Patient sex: M
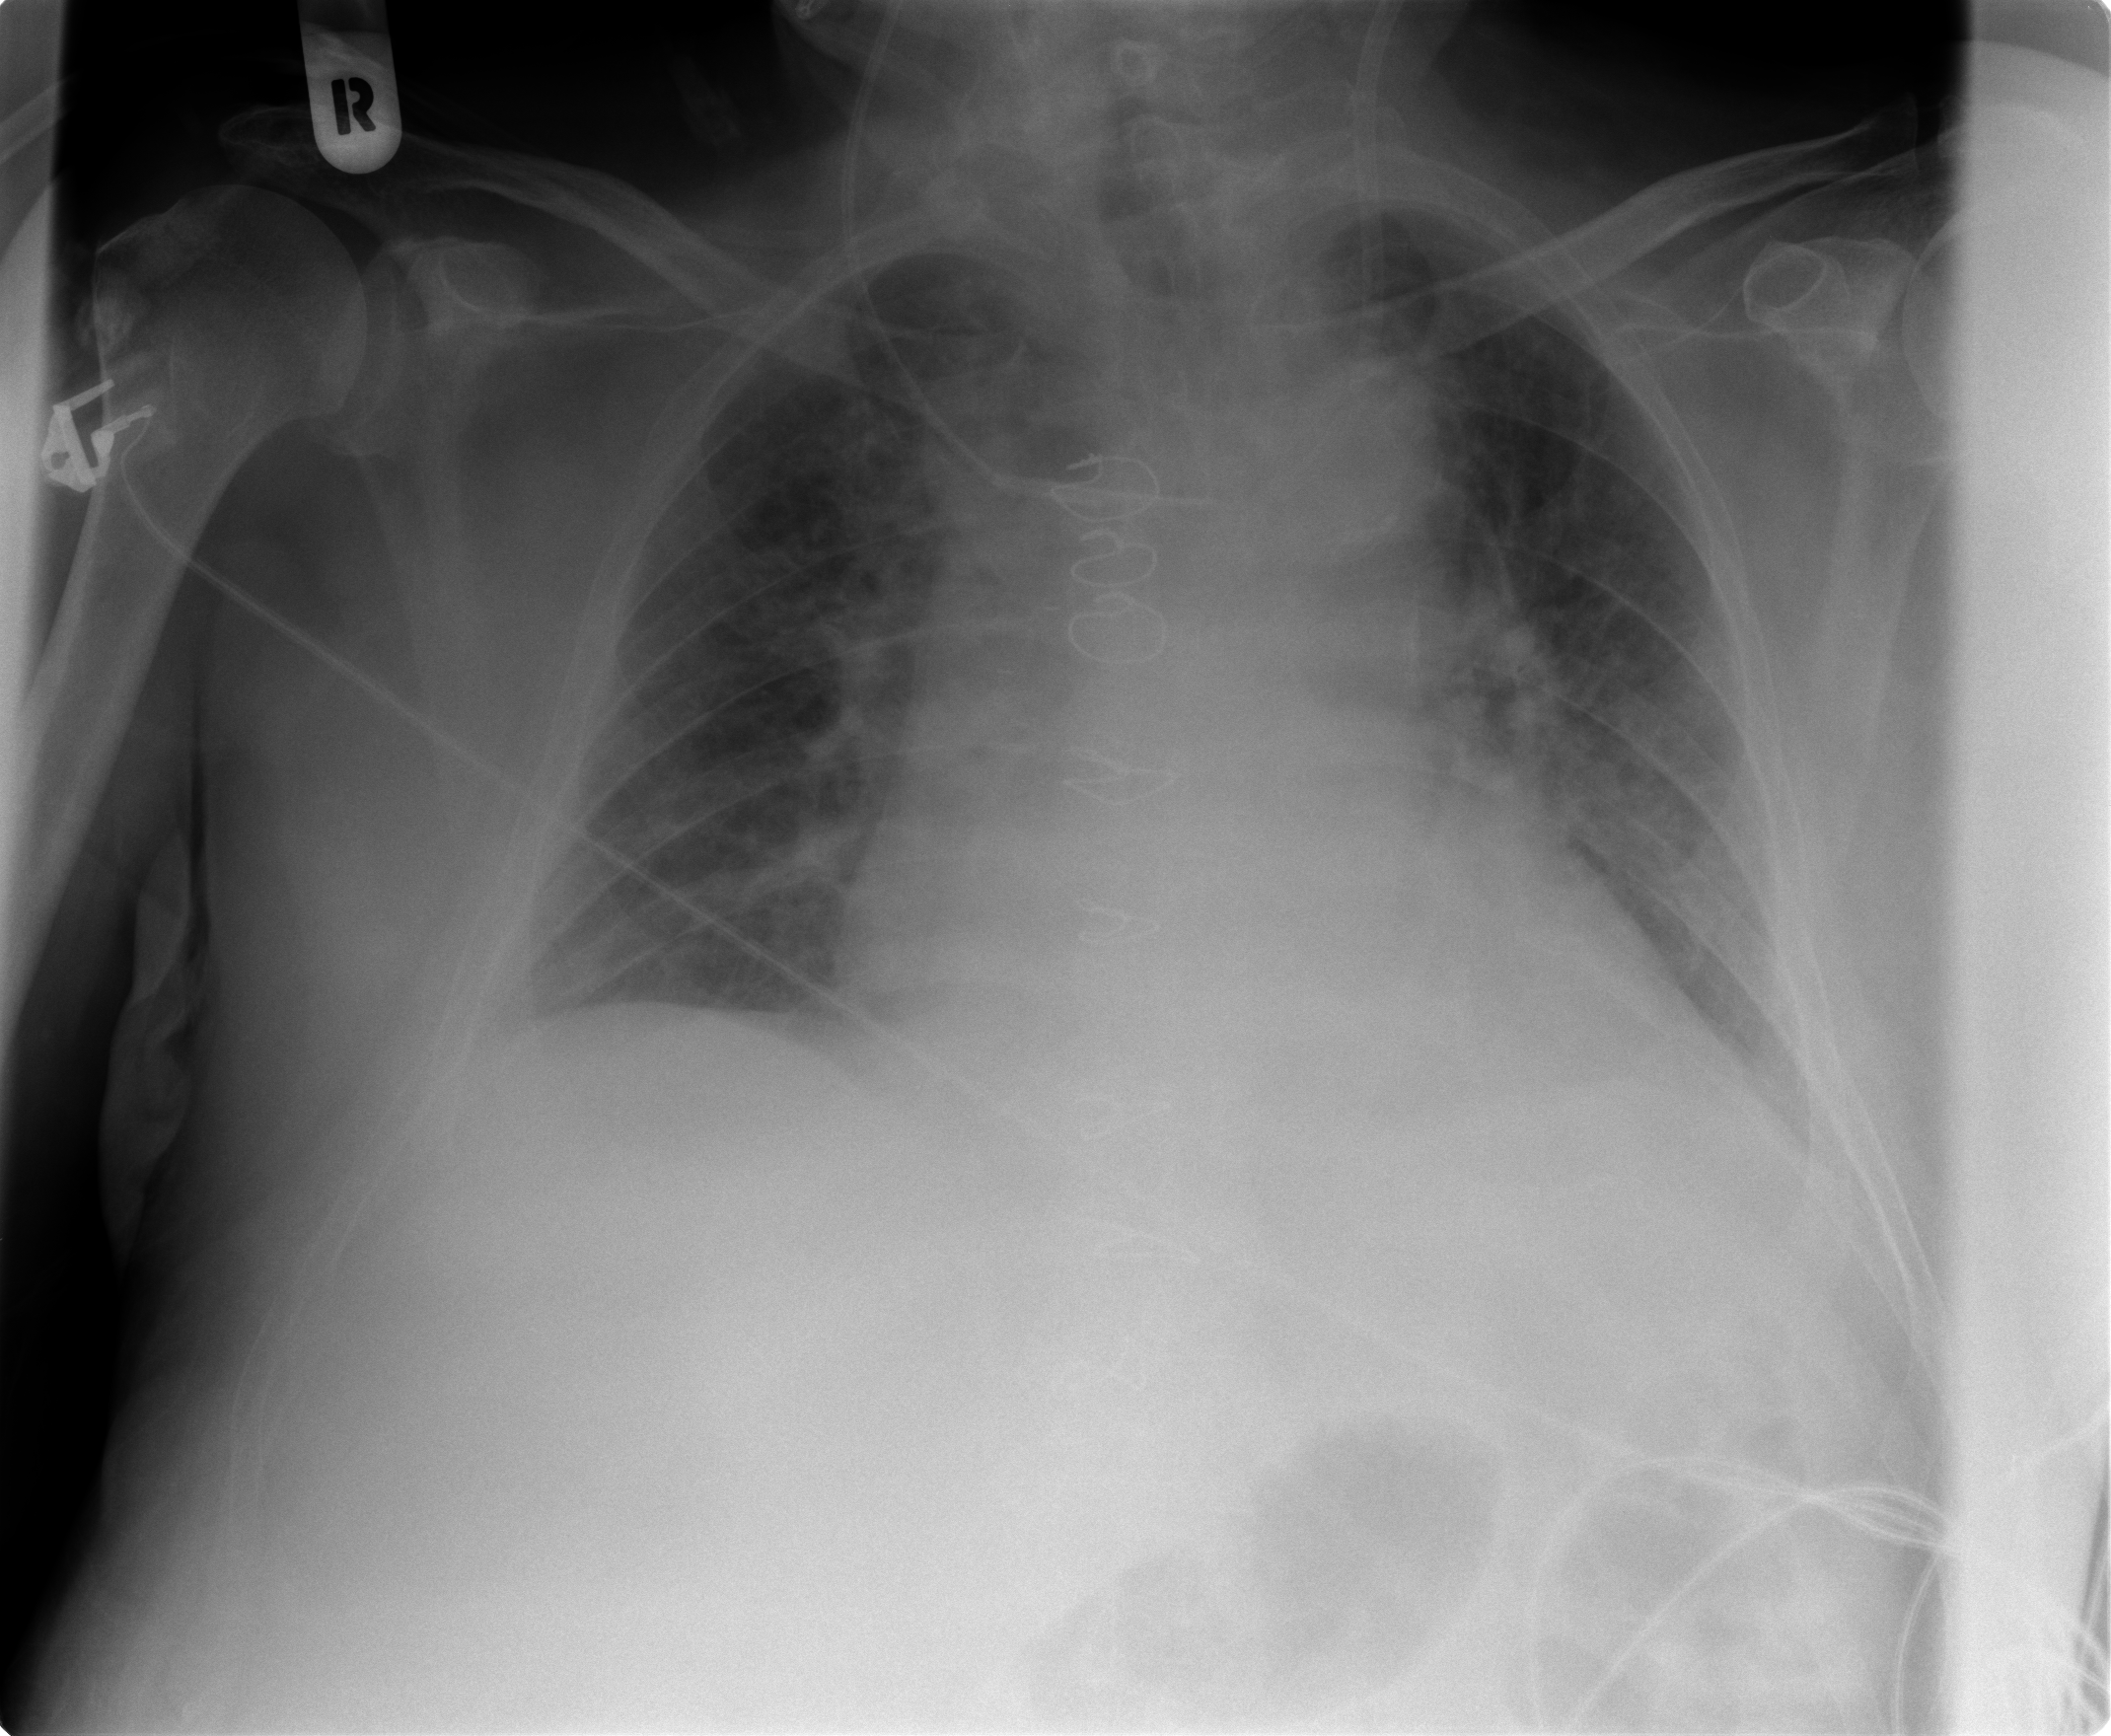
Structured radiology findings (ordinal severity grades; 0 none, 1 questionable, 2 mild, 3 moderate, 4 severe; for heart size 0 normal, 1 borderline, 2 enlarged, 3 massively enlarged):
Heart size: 2
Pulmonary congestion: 3
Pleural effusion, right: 1
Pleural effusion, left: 0
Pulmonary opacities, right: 1
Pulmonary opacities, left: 2
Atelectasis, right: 2
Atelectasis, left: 2